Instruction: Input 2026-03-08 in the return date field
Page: home
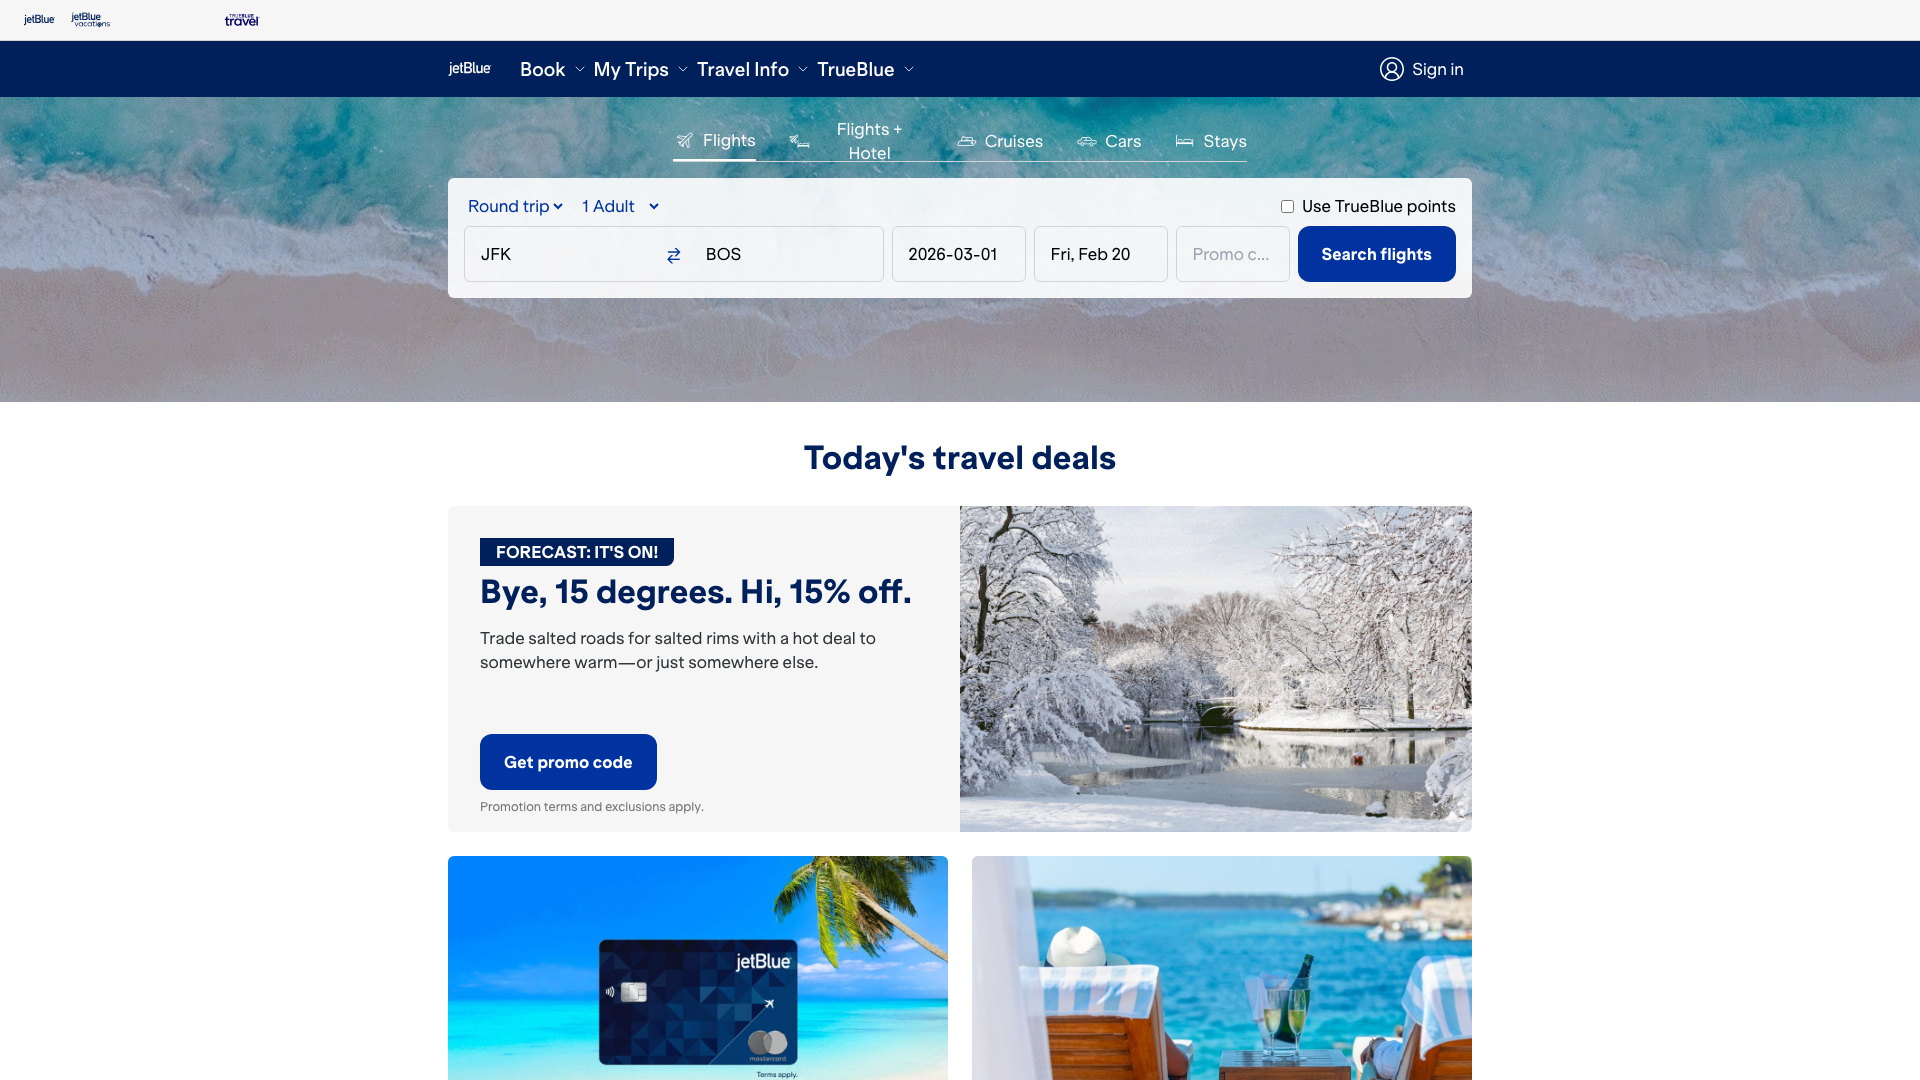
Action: type